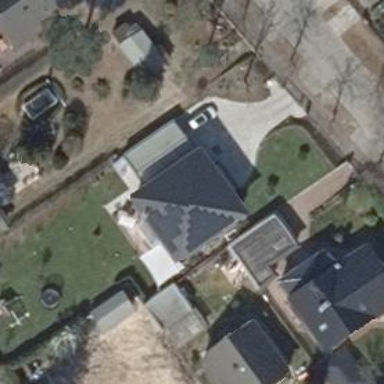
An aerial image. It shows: Detached building with pyramidal roof shape.